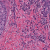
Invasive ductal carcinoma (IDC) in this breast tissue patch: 1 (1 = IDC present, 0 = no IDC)